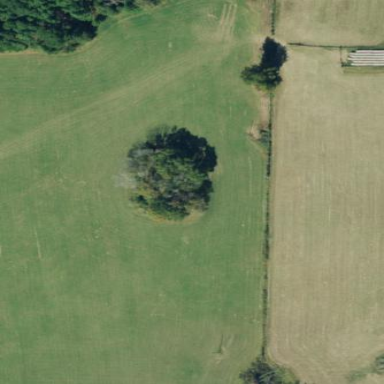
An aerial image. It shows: Pasture covered in meadow.